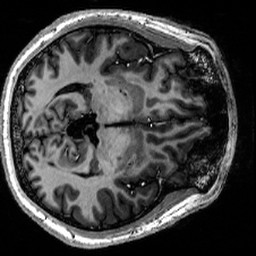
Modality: T1w
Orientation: axial
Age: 21
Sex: male
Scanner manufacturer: siemens
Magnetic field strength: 6.98 T
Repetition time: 6 s
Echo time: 0.00299 s